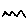
Label: zigzag